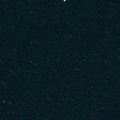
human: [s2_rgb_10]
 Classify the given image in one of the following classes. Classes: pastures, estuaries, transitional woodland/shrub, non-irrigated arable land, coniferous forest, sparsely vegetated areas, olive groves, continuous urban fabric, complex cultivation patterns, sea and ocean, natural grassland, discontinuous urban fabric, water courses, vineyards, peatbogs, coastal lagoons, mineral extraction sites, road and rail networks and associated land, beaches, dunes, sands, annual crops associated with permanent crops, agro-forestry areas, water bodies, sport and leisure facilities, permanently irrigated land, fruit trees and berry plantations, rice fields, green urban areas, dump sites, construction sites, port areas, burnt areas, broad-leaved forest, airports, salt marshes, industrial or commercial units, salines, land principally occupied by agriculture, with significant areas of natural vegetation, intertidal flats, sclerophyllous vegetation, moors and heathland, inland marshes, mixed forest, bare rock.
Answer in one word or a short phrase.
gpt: sea and ocean